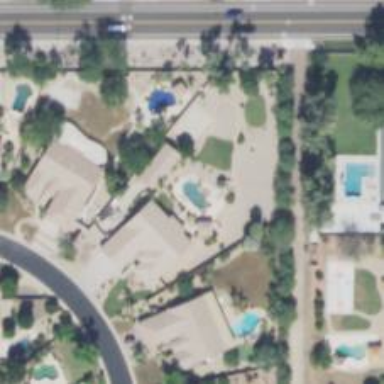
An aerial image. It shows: Outdoor swimming pool located on leisure land.